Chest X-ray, PA view. Patient: 47 years old, sex M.
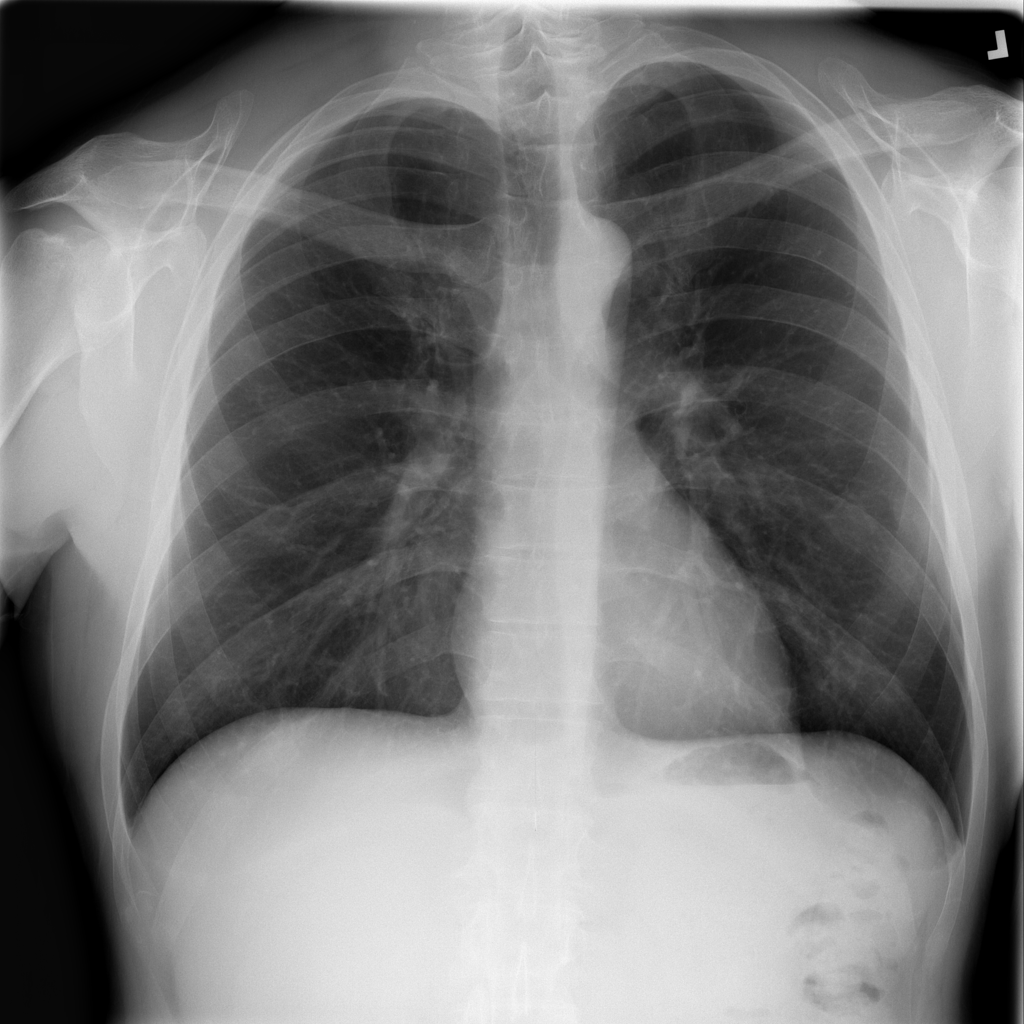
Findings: No Finding